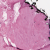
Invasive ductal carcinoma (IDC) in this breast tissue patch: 0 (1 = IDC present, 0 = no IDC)